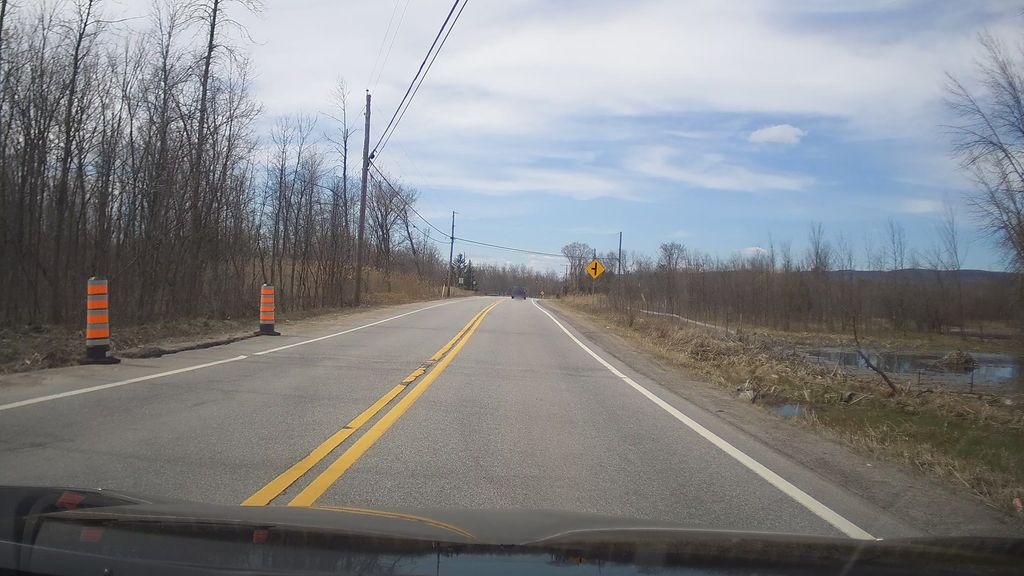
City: ottawa-gatineau